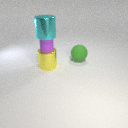
large yellow metal cylinder in front of large green rubber sphere